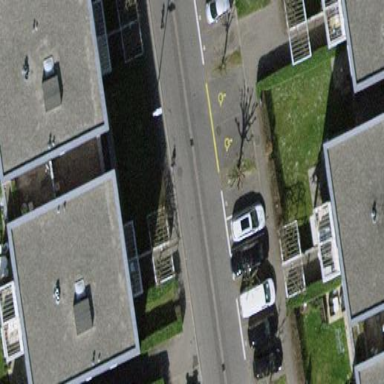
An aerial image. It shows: Building with apartments and flat roof.